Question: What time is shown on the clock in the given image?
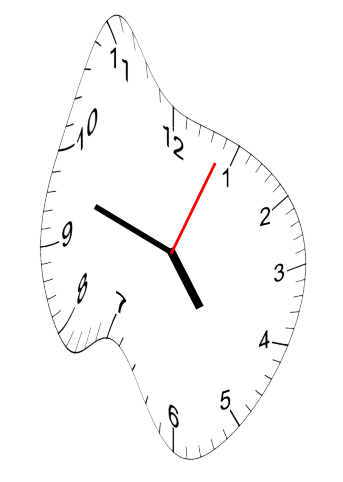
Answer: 04:48:04